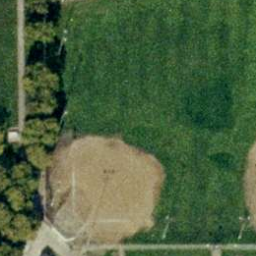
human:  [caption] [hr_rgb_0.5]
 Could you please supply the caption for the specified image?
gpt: This is an old baseball diamond .

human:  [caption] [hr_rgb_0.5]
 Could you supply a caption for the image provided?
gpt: It is a very old baseball diamond compose of sand and weeds .

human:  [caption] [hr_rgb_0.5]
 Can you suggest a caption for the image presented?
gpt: It is a very old baseball diamond with sand and weeds .

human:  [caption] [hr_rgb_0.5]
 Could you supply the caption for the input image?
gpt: A baseball diamond composed of sand and weeds .

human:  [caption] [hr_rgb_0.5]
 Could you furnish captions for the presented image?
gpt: It is a very old baseball diamond compose of sand and weeds .